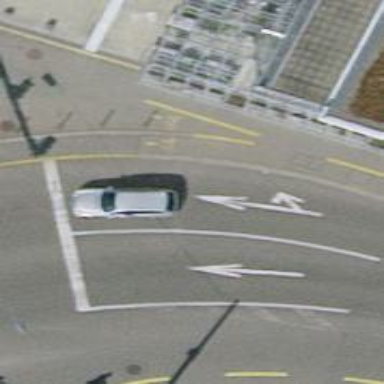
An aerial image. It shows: Primary highway with asphalt surface. There is separate sidewalk on the left side and designated cycle lane.